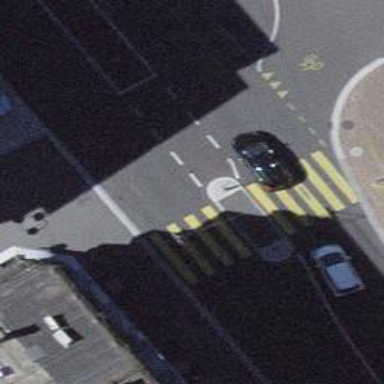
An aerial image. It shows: Uncontrolled crossing with central island on the road.